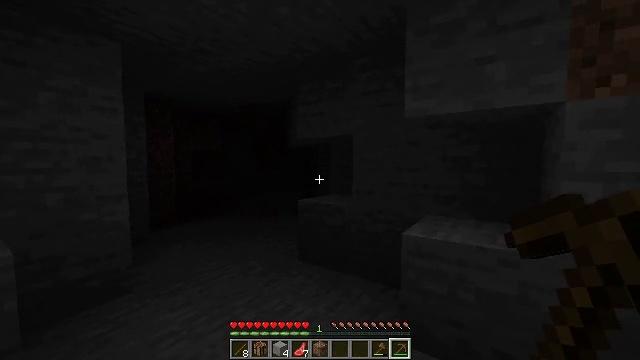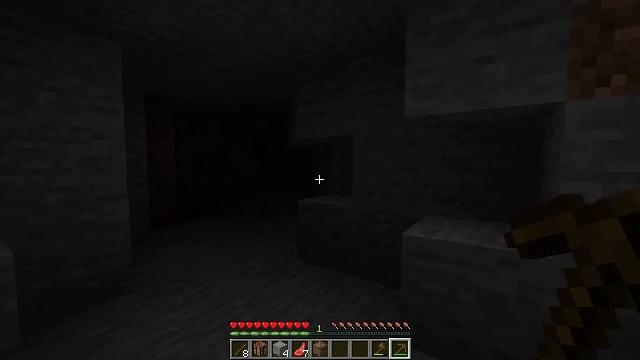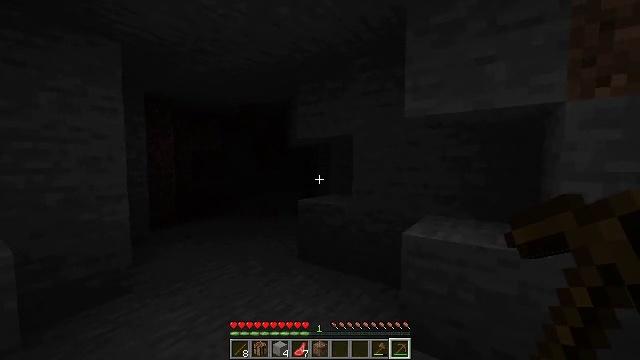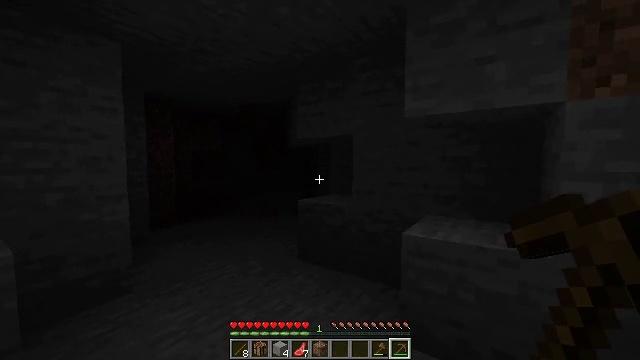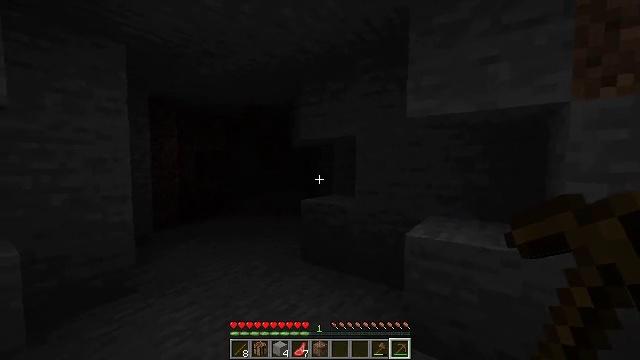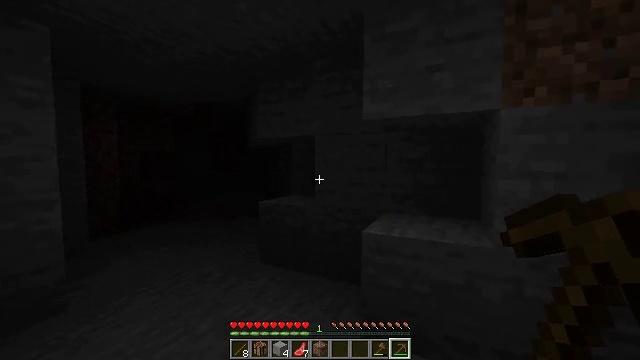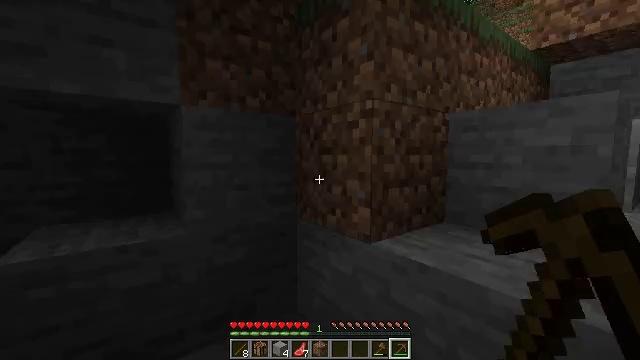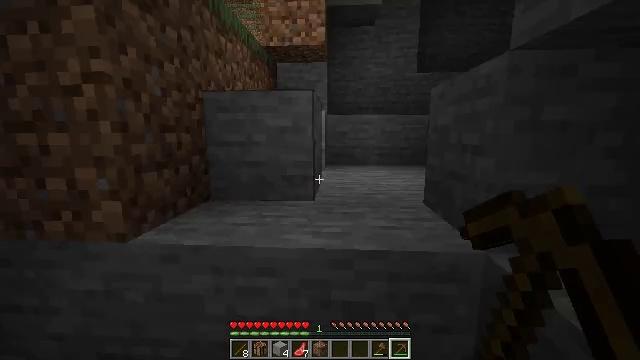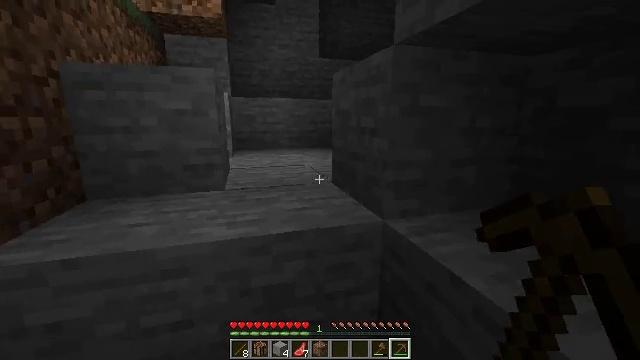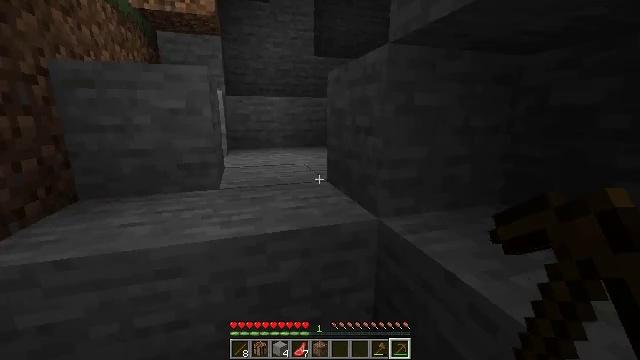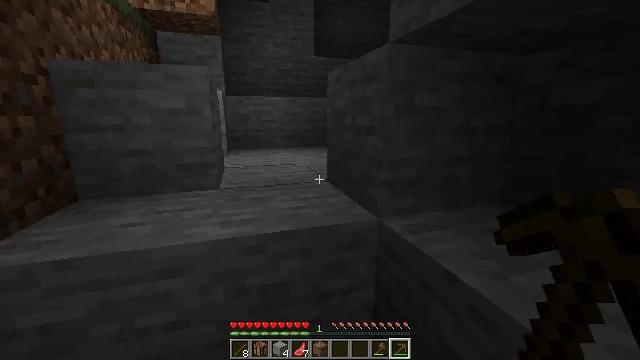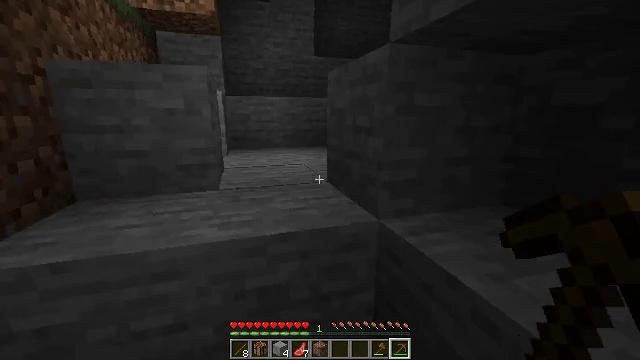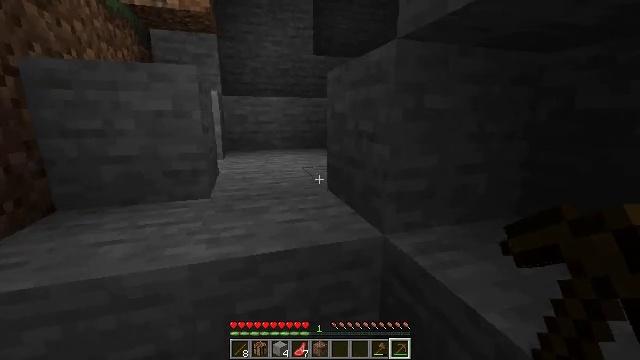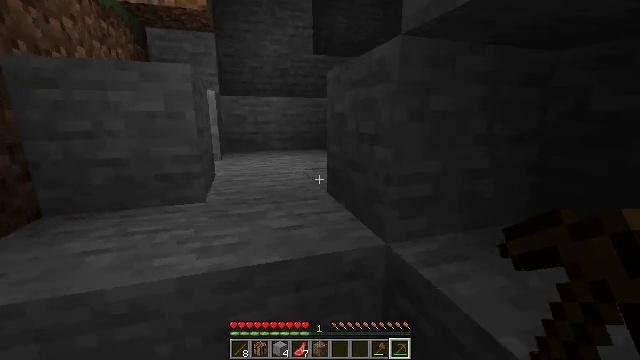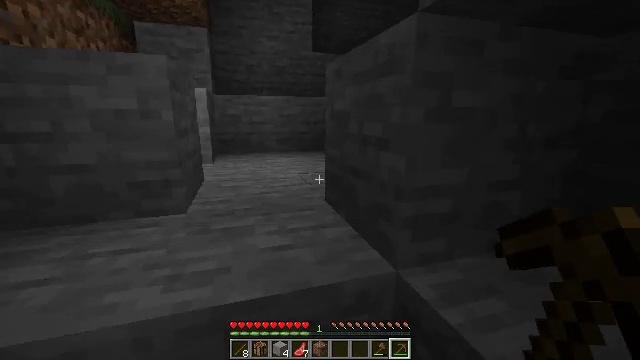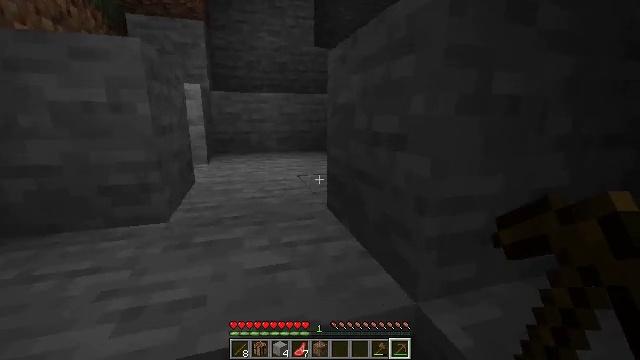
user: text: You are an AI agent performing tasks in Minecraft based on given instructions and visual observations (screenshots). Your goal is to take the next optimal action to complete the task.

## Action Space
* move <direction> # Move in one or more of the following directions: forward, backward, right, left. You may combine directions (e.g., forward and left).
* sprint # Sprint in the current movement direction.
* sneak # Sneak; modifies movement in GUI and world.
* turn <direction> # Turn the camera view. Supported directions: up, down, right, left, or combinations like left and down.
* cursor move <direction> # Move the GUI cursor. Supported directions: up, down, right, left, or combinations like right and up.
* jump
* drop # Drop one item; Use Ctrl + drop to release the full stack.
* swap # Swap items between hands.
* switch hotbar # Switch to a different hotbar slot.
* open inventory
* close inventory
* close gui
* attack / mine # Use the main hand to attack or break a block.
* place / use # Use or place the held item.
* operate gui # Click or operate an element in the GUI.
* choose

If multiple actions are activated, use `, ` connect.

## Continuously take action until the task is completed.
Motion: motion action
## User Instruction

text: Gather grass block for landscaping.
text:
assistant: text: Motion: no_op
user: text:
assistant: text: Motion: no_op
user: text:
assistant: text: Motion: no_op
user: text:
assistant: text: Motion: no_op
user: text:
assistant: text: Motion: turn right
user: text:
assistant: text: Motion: turn right and down
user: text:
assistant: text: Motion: turn right and down
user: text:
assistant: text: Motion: turn right and down
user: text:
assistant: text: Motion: turn right
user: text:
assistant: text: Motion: no_op
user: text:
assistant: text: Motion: move forward
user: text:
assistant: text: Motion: move forward
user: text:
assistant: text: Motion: move forward
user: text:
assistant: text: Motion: move forward
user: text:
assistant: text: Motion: move forward
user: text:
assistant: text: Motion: move forward, turn left and up, jump
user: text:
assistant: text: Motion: move forward, turn left and up, jump
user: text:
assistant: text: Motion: move forward, turn left, jump
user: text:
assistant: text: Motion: move forward, jump
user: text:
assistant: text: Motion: move forward, turn up
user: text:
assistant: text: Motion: move forward, turn up
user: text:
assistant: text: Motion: move forward
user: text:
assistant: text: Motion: move forward
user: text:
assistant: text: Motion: move forward
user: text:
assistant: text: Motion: move forward, turn left
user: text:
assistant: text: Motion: move forward, turn left
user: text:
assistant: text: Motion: move forward and move right, turn left
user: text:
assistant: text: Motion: move forward and move right, turn left
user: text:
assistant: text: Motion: move forward and move right, turn left
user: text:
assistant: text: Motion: move forward and move right, turn left